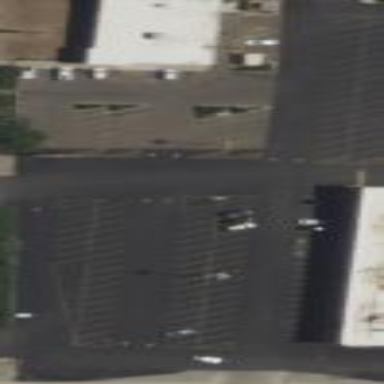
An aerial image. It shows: Parking area.